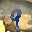
Label: 9